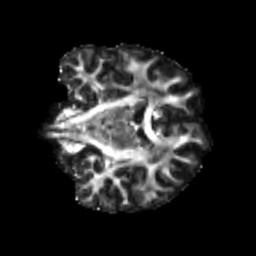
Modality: FA
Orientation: coronal
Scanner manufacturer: siemens
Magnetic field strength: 3 T
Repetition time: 4 s
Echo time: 0.0594 s